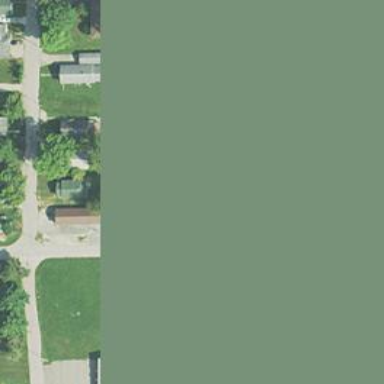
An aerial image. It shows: Alley classified as service road.